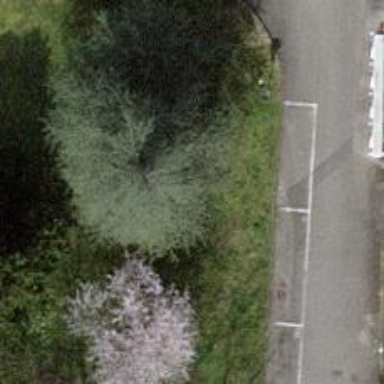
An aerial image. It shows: Evergreen needle-leaved tree.